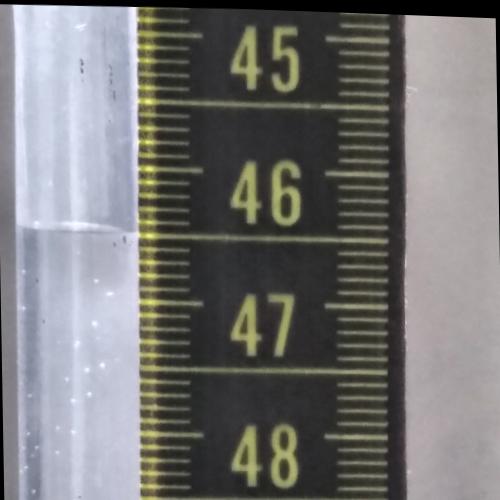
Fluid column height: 46.5 cm